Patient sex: M
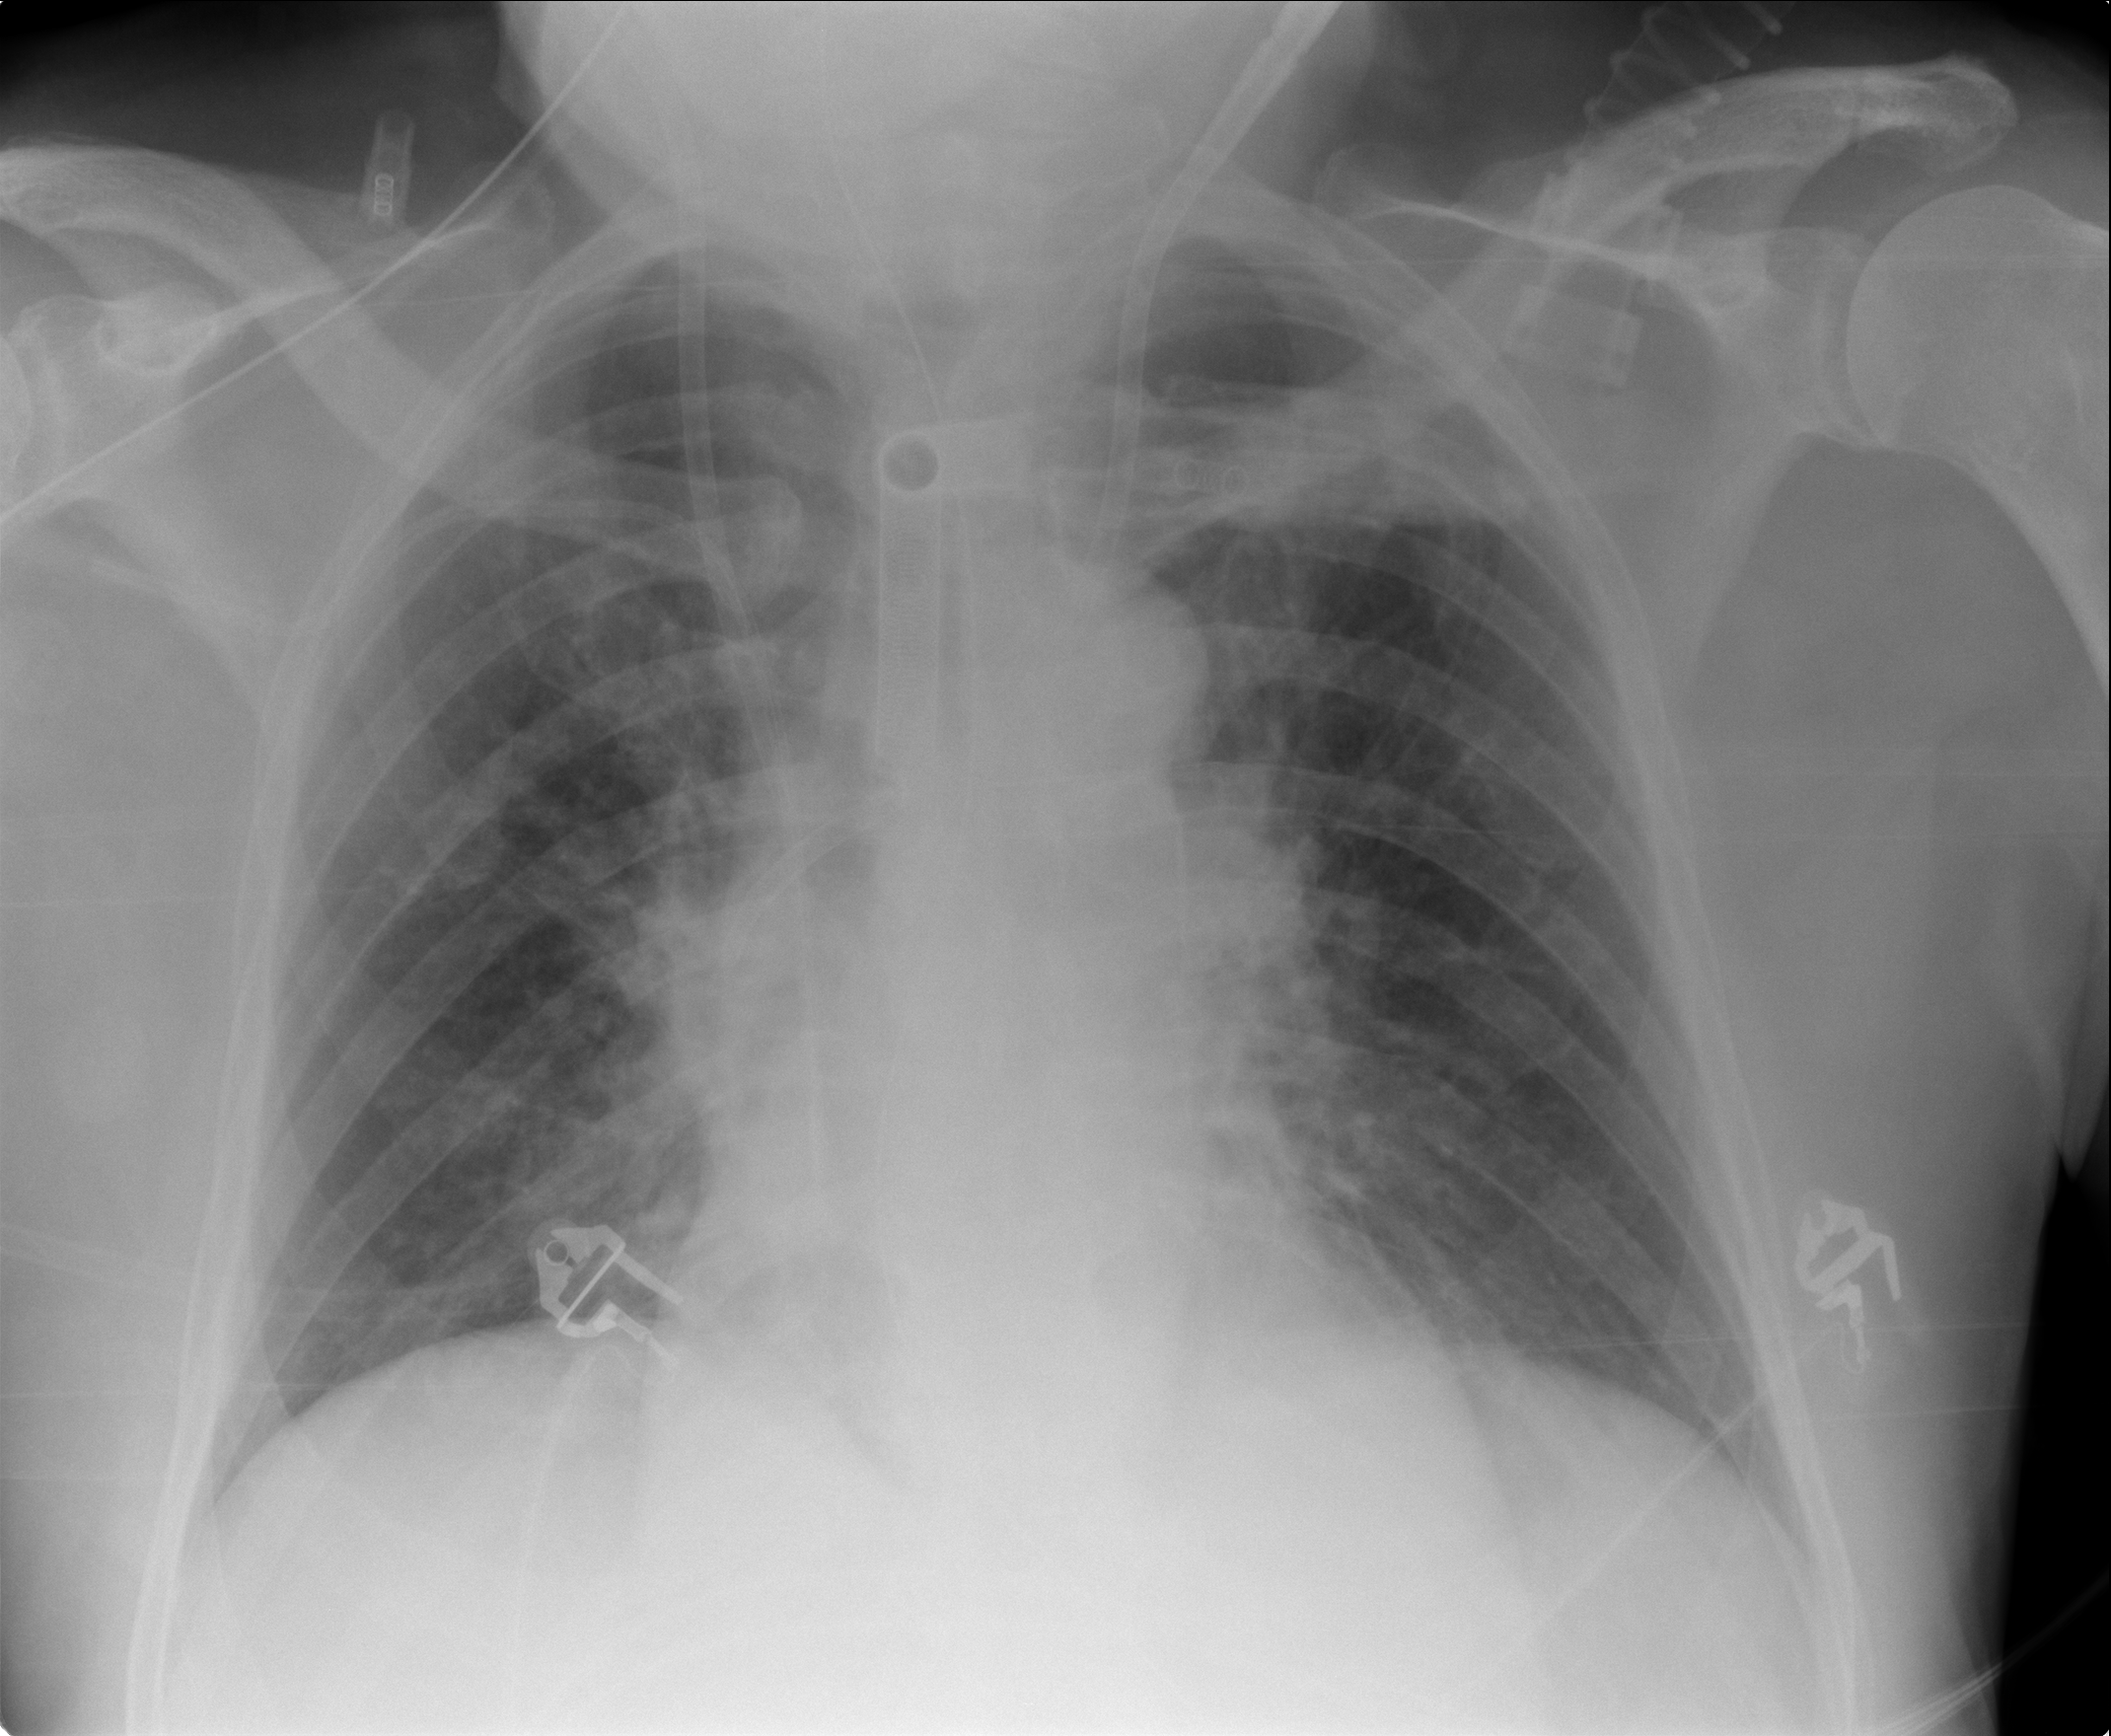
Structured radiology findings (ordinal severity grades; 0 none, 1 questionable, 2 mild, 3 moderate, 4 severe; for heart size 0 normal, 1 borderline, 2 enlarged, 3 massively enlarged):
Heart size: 0
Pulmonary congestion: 2
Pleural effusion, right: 0
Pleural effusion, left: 0
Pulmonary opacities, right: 0
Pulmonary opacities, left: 0
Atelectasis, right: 0
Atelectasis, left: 0